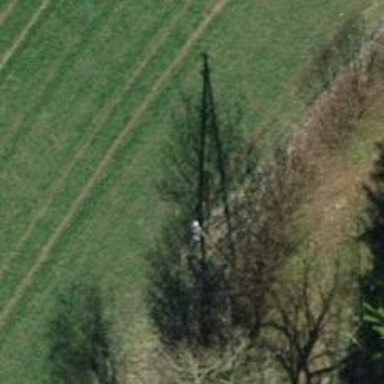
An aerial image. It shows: Power pole.